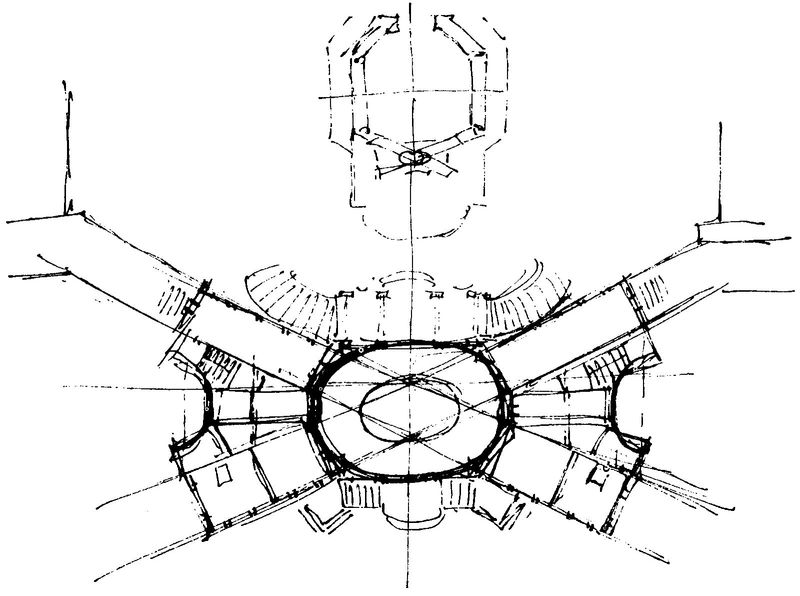
Titel: Jagdschloß Stupigni
Künstler: Filippo Juvarra
Institution: Jagdschloß Stupigni
Schlagwörter: weiß, mitte, raum, schwarz, skizze, straße, zeichnung, anlage, gebäude, haus, park, weg, architektur, arme, gesicht, häuser, kirche, wege, brunnen, kreis, oval, rund, wangen, papier, ansicht, bogen, formen, linien, hof, markt, kuppel, treppe, treppen, symmetrie, stufen, straßen, bögen, eingang, kreuz, kreuzung, schwarz-weiss, flur, räume, entwurf, treppenhaus, diagonale, plan, achsen, gekreuzt, grundriss, bauplan, rondell, hufeisen, luftbild, flure, pirat, totenkopfflagge